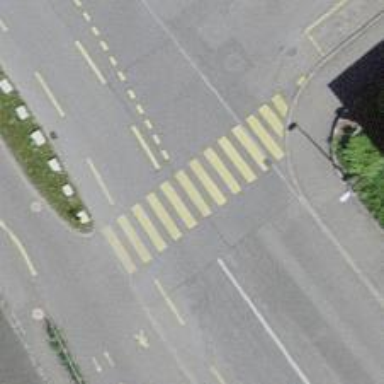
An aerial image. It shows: Residential road with asphalt surface. There is cycle lane on the left side.